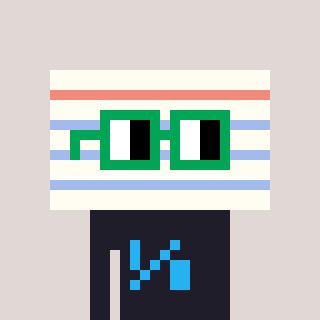
a pixel art character with square green glasses, a empty notebook page-shaped head and a grayscale-colored body on a warm background